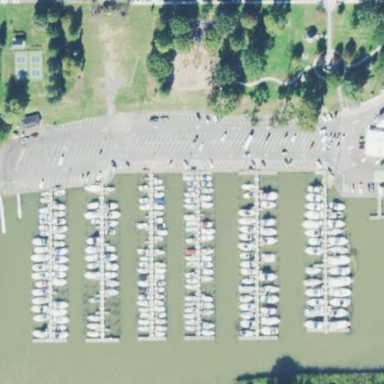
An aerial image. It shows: Marina on leisure land.